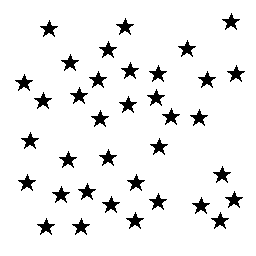
Squares: 0
Triangles: 0
Stars: 36
Total shapes: 36